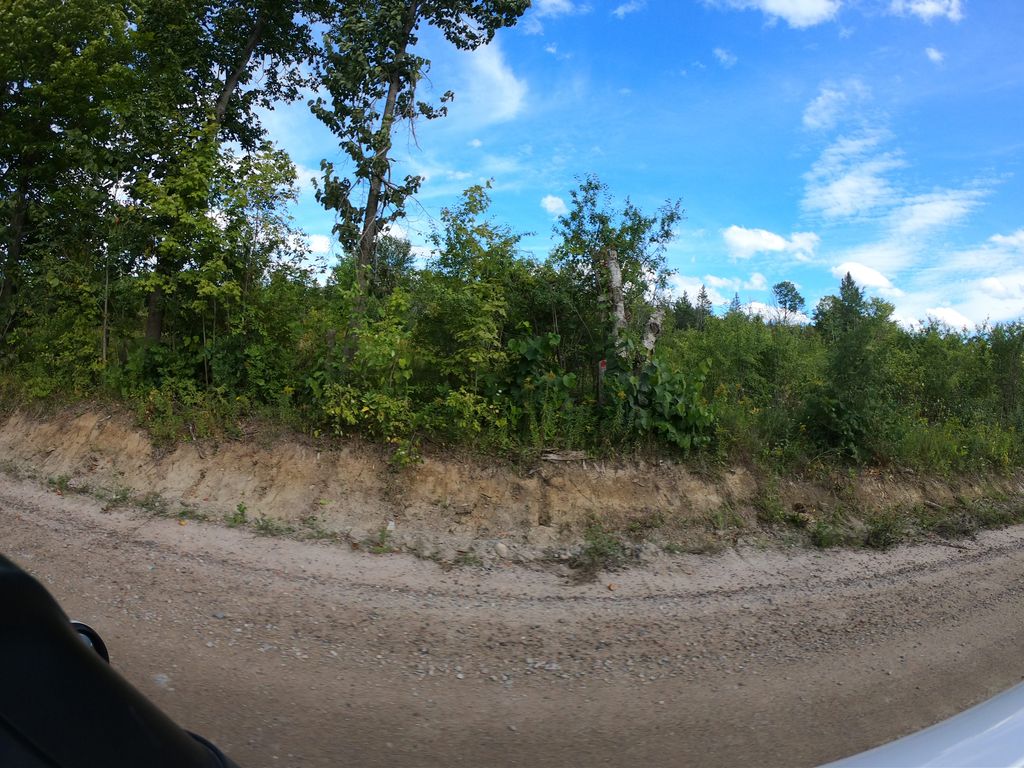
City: ottawa-gatineau